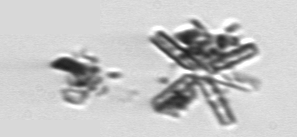
Label: Thalassionema